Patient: sex M, age 61
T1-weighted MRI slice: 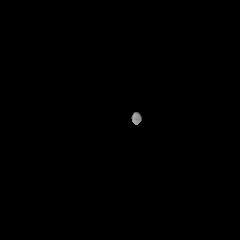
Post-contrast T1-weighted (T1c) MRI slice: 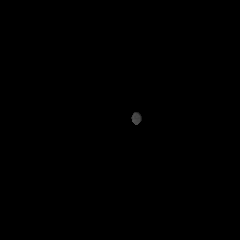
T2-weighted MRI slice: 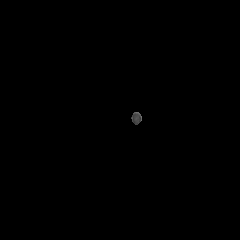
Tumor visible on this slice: no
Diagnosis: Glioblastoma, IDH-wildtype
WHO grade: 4